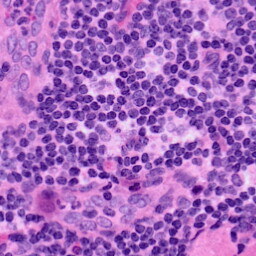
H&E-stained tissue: LymphNode